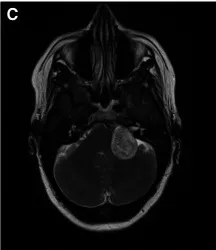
Sagittal T1 with contrast. Axial T2.
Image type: radiology (mri)